Field crop: maize
Growth stage: 1
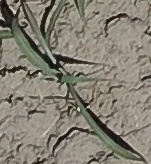
Species: sorghum